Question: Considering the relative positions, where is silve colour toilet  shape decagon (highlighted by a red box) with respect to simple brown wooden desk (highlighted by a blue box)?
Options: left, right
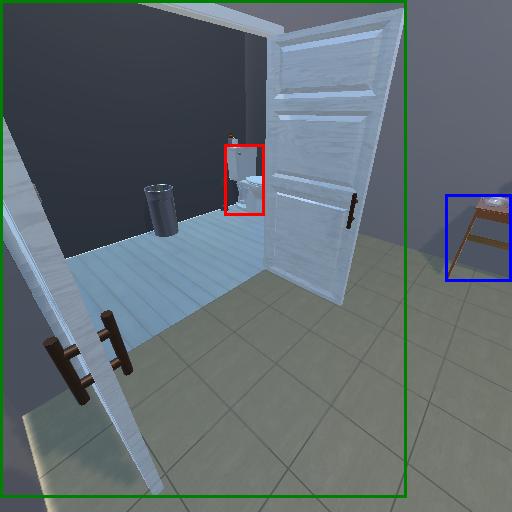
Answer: left